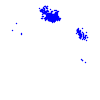
Particle: electron